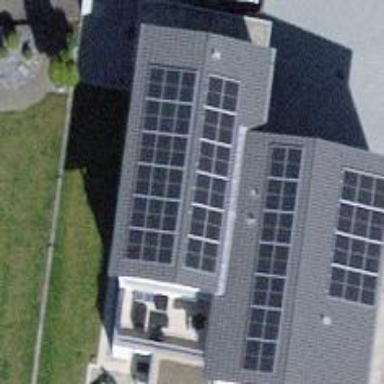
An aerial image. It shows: Solar power generator utilizing photovoltaic technology with solar photovoltaic panels.